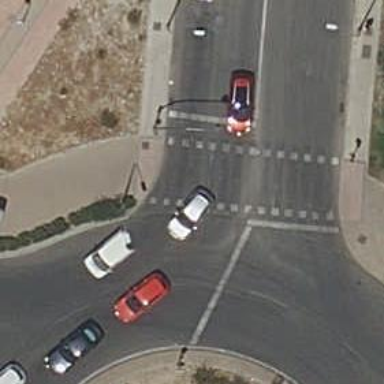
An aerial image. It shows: Crossing with traffic signals.